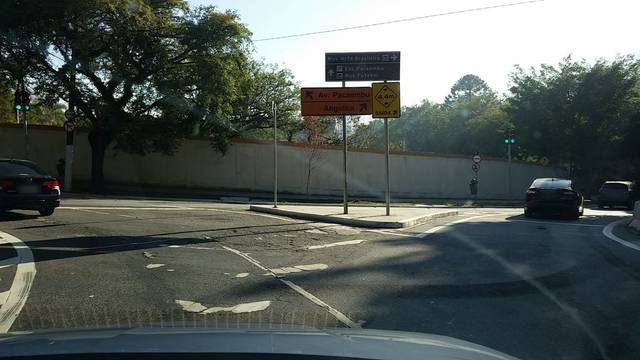
Region: Brazil
Coordinates: -23.552, -46.665